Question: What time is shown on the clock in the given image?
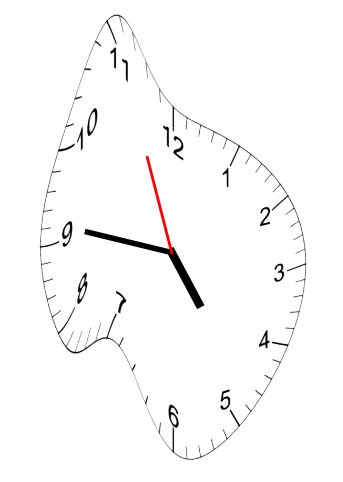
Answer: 04:45:56